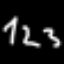
Label: squiggle